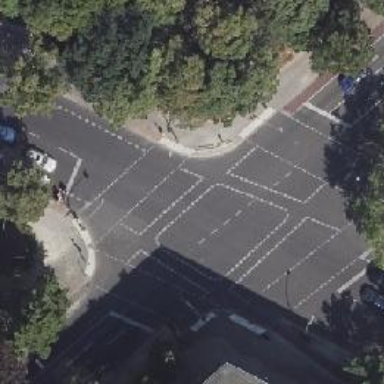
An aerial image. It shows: Road crossing with traffic signals.